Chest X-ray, AP view. Patient: 61 years old, sex F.
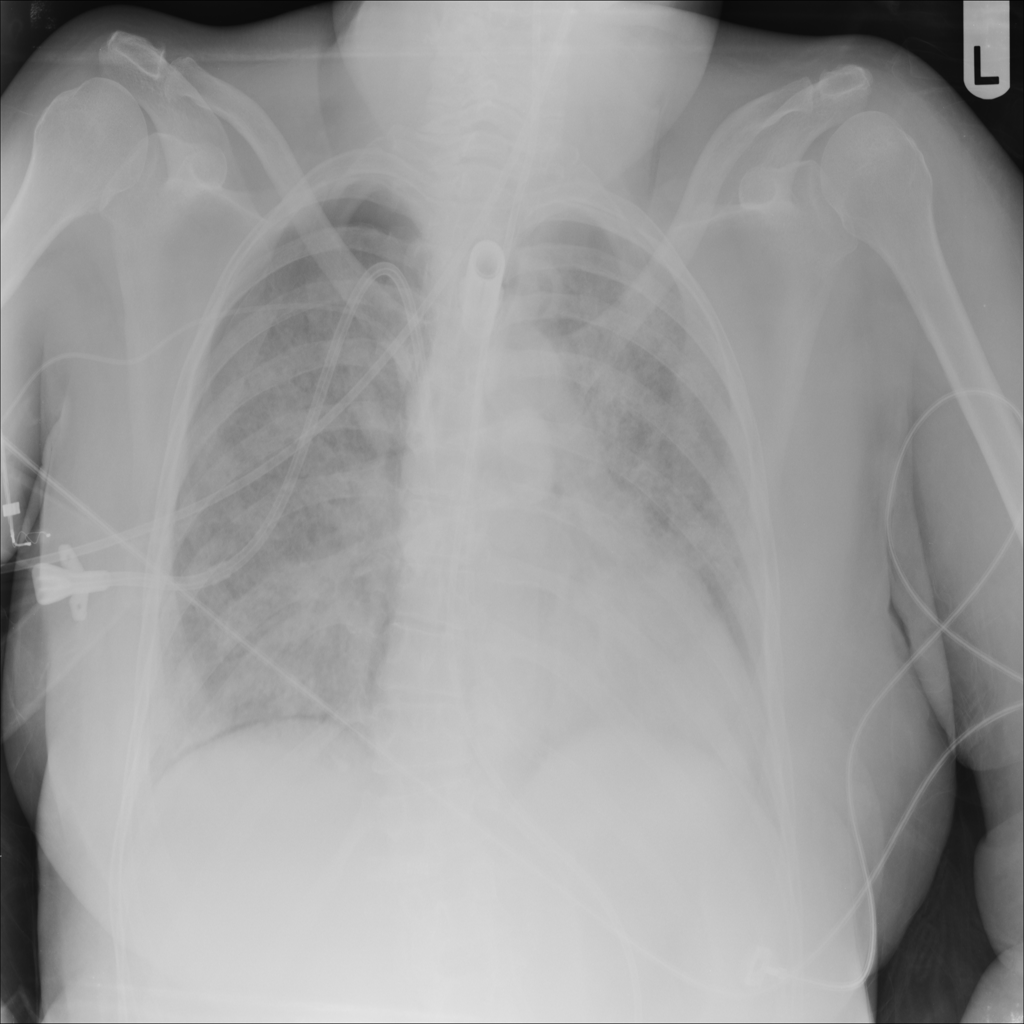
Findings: No Finding